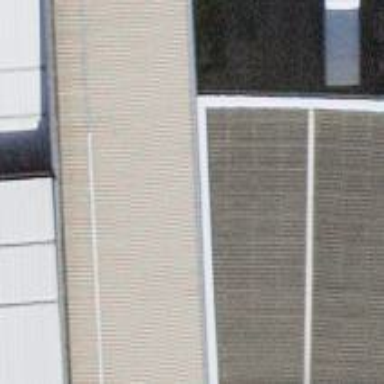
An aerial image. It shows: Commercial building.